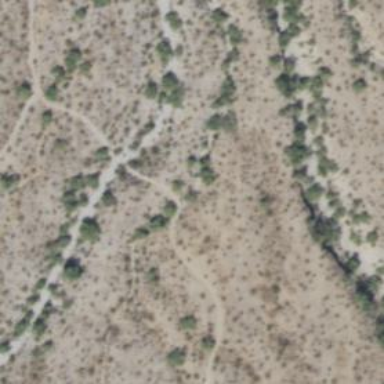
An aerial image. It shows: Hiking trail path.